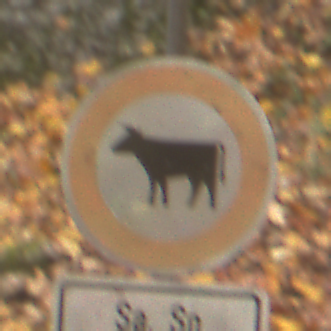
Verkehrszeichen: VerbotViehtrieb
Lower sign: ZeitangabenMitBeschraenkungAufWochentage9
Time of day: MorningAfternoon
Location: Outdoor (Nature)
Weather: Overcast
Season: Autumn
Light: Natural